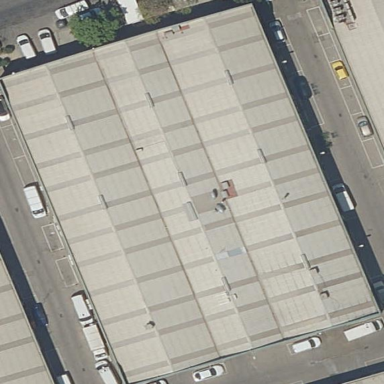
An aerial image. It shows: Industrial building.